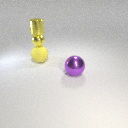
large yellow rubber sphere below small yellow metal cylinder